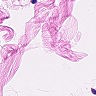
Metastatic tissue present: no